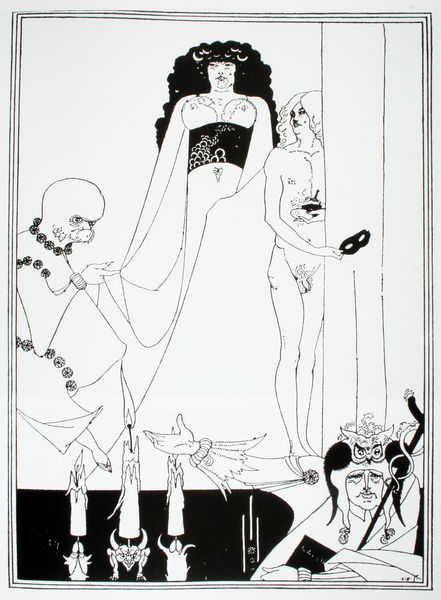
Titel: Auftritt der Herodias
Künstler: Aubrey Beardsley
Standort: Los Angeles (CA)
Institution: Los Angeles County Museum of Art
Schlagwörter: akt, hand, mann, nackt, weiß, frauen, brust, busen, frau, frisur, haar, kleid, kleider, licht, schmuck, schwarz, skizze, tisch, tür, zeichnung, gürtel, tiere, mode, falten, rahmen, salome, tod, tot, vorhang, figur, gewand, haare, drei, gewänder, bühne, theater, england, krone, scheitel, apfel, brüste, holzschnitt, valloton, stab, grafik, graphik, linien, vorführung, figuren, essen, karikatur, jugendstil, verkleidung, nähen, glatze, kerze, kerzen, nabel, nackte, model, scham, klimt, halskette, abendkleid, spange, penis, tusche, flamme, maske, narr, expressionistisch, flammen, clown, druck, schwarz-weiss, ketten, hässlich, dämon, tinte, holzschnit, beardsley, kerzenständer, wachs, kerzenhalter, armband, androgyn, hölle, teufel, korsett, gurt, hörner, caducäus, karneval, nackter mann, harlekin, hofnarr, monster, joker, hoden, blöd, staab, bildmitte, imperator, alien, beardley, beardsly, breiter gürtel, papnase, tanzfiguren, tolouse-lautrec, übermachtige, transvestit, scheisse, ausserirdischer, aubrey, schwarz wengland, mske, frau mit schwarezm lockigem haar